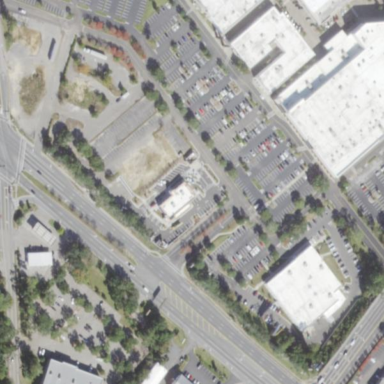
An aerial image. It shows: Commercial area.